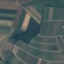
Land use / land cover: PermanentCrop